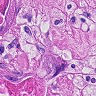
Metastatic tissue present: yes